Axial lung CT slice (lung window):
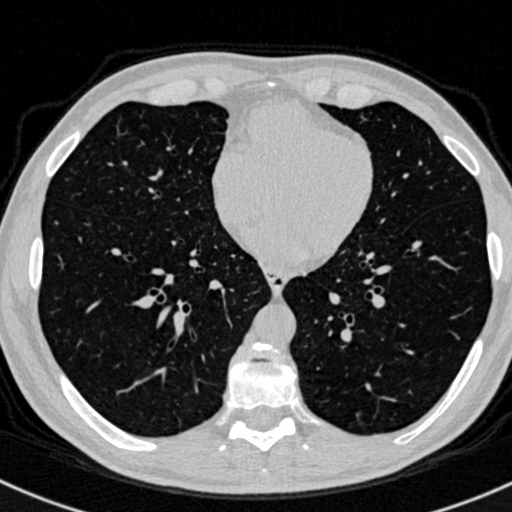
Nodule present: no